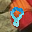
Label: 8